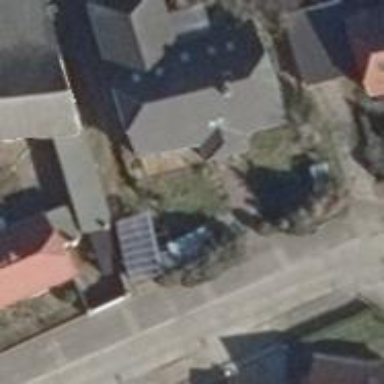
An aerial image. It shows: Detached building with half-hipped black roof made of roof tiles.